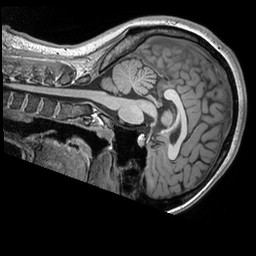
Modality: T1w
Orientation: sagittal
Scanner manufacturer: siemens
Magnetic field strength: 3 T
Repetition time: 2.53 s
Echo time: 0.00298 s